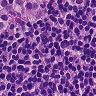
Metastatic tissue present: yes